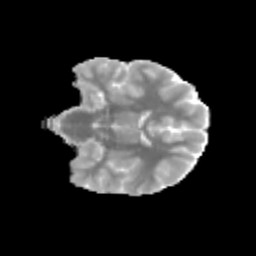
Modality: MD
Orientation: coronal
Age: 10
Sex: female
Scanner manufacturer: siemens
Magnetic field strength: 3 T
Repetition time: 3.8 s
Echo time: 0.07 s